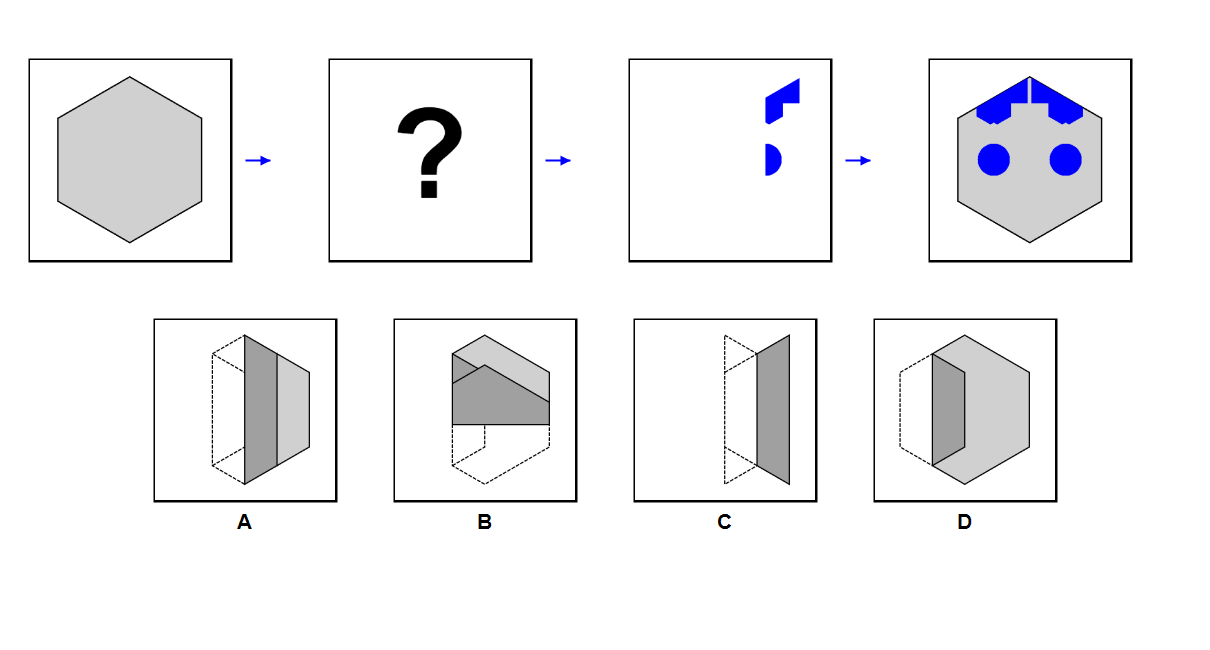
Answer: B